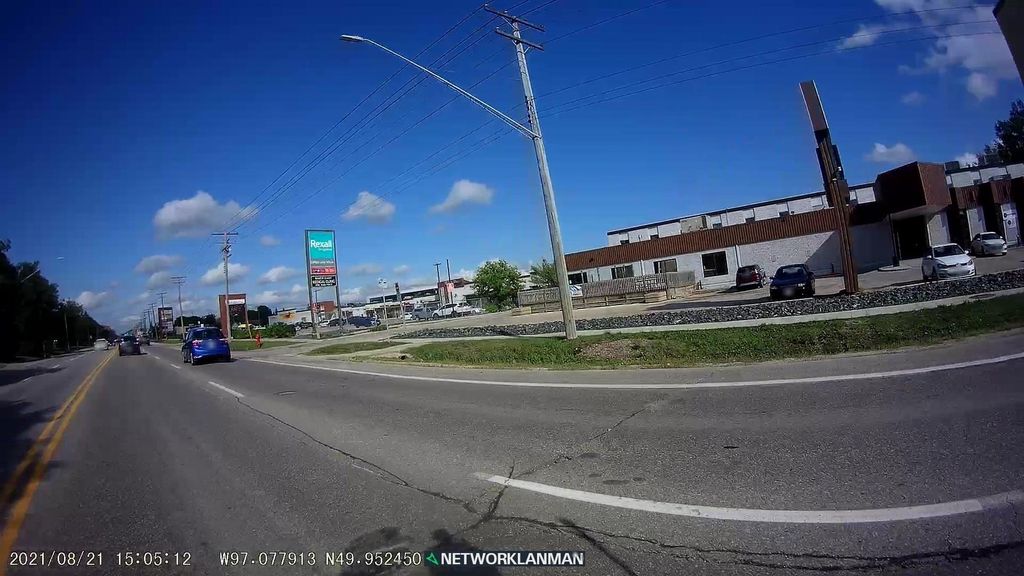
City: winnipeg